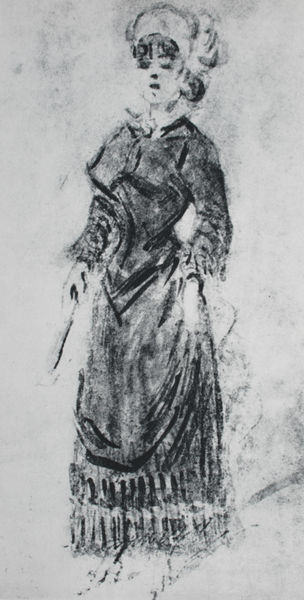
Titel: Sur le trottoir
Künstler: Constantin Guys
Schlagwörter: dunkel, feder, hand, weiß, aquarell, mädchen, stadt, brust, busen, elegant, frau, grau, haar, hut, kleid, kreide, mund, nase, schwarz, skizze, zeichnung, dame, schirm, fächer, haube, rock, jung, mütze, arm, arme, augen, falten, gesicht, knoten, kragen, messer, stehen, tragen, ärmel, bildnis, hände, portrait, figur, gewand, haare, kostüm, pose, saum, prostituierte, dekollete, locken, schön, stock, taille, bein, dutt, füße, papier, haltung, lehrerin, mieder, schuhe, stab, studie, schürzen, grafik, graphik, spazieren, karikatur, dick, büste, wandmalerei, faltenwurf, edel, rüschen, knöpfe, fein, raffung, hüften, tusche, spaziergang, kohle, schwarz weiß, radierung, karrikatur, bleistift, schuh, entwurf, kohlezeichnung, verwischt, faltenrock, geschnürt, korsett, gerafft, graustufen, schwar, lady, pummelig, fot, offener mund, corsage, schwrz, zeichnug, überrascht, skizziert, raffen, stöckelschuhe, fru, stqab, habitus, promenieren, 1900, karrikiert, kelied